Question: I chose <URL> for my project, however I need it reversed but keeping the same order in html, just changing the css. It is the same tree but inverted.
This example shows exactly how I would like to:

'''
.tree {
margin: 0;
padding: 0;
}
.tree ul {
padding-top: 20px;
position: relative;
transition: all 0.5s;
-webkit-transition: all 0.5s;
-moz-transition: all 0.5s;
}
.tree li {
float: left;
text-align: center;
list-style-type: none;
position: relative;
padding: 20px 5px 0 5px;
transition: all 0.5s;
-webkit-transition: all 0.5s;
-moz-transition: all 0.5s;
}
.tree li::before,
.tree li::after {
content: '';
position: absolute;
top: 0;
right: 50%;
border-top: 1px solid #ccc;
width: 50%;
height: 20px;
}
.tree li::after {
right: auto;
left: 50%;
border-left: 1px solid #ccc;
}
.tree li:only-child::after,
.tree li:only-child::before {
display: none;
}
.tree li:only-child {
padding-top: 0;
}
.tree li:first-child::before,
.tree li:last-child::after {
border: 0 none;
}
.tree li:last-child::before {
border-right: 1px solid #ccc;
border-radius: 0 5px 0 0;
-webkit-border-radius: 0 5px 0 0;
-moz-border-radius: 0 5px 0 0;
}
.tree li:first-child::after {
border-radius: 5px 0 0 0;
-webkit-border-radius: 5px 0 0 0;
-moz-border-radius: 5px 0 0 0;
}
.tree ul ul::before {
content: '';
position: absolute;
top: 0;
left: 50%;
border-left: 1px solid #ccc;
width: 0;
height: 20px;
}
.tree li a {
border: 1px solid #ccc;
padding: 5px 10px;
text-decoration: none;
color: #666;
font-family: arial, verdana, tahoma;
font-size: 11px;
display: inline-block;
border-radius: 5px;
-webkit-border-radius: 5px;
-moz-border-radius: 5px;
transition: all 0.5s;
-webkit-transition: all 0.5s;
-moz-transition: all 0.5s;
}
.tree li a:hover,
.tree li a:hover+ul li a {
background: #c8e4f8;
color: #000;
border: 1px solid #94a0b4;
}
.tree li a:hover+ul li::after,
.tree li a:hover+ul li::before,
.tree li a:hover+ul::before,
.tree li a:hover+ul ul::before {
border-color: #94a0b4;
}
'''
'''
<div class="tree">
<ul>
<li>
<a href="#">Parent</a>
<ul>
<li>
<a href="#">Child</a>
<ul>
<li>
<a href="#">Grand Child</a>
</li>
</ul>
</li>
<li>
<a href="#">Child</a>
<ul>
<li><a href="#">Grand Child</a></li>
<li>
<a href="#">Grand Child</a>
<ul>
<li>
<a href="#">Great Grand Child</a>
</li>
<li>
<a href="#">Great Grand Child</a>
</li>
<li>
<a href="#">Great Grand Child</a>
</li>
</ul>
</li>
<li><a href="#">Grand Child</a></li>
</ul>
</li>
</ul>
</li>
</ul>
</div>
'''
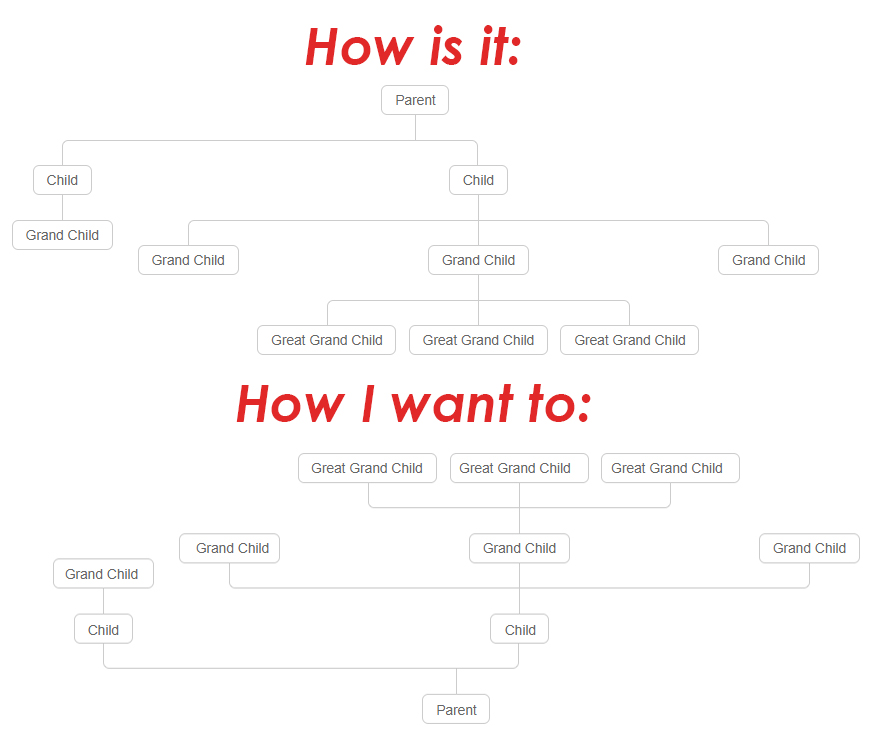
Answer: Add these 2 styles
'''
.tree {
transform: rotate(180deg);
margin-top: 250px;
}
.tree li a{
transform: rotate(180deg);
}
'''
Here is snippet
'''
.tree {
transform: rotate(180deg);
margin-top: 250px;
}
.tree ul {
padding-top: 20px;
position: relative;
transition: all 0.5s;
-webkit-transition: all 0.5s;
-moz-transition: all 0.5s;
}
.tree li {
float: left;
text-align: center;
list-style-type: none;
position: relative;
padding: 20px 5px 0 5px;
transition: all 0.5s;
-webkit-transition: all 0.5s;
-moz-transition: all 0.5s;
}
.tree li::before,
.tree li::after {
content: '';
position: absolute;
top: 0;
right: 50%;
border-top: 1px solid #ccc;
width: 50%;
height: 20px;
}
.tree li::after {
right: auto;
left: 50%;
border-left: 1px solid #ccc;
}
.tree li:only-child::after,
.tree li:only-child::before {
display: none;
}
.tree li:only-child {
padding-top: 0;
}
.tree li:first-child::before,
.tree li:last-child::after {
border: 0 none;
}
.tree li:last-child::before {
border-right: 1px solid #ccc;
border-radius: 0 5px 0 0;
-webkit-border-radius: 0 5px 0 0;
-moz-border-radius: 0 5px 0 0;
}
.tree li:first-child::after {
border-radius: 5px 0 0 0;
-webkit-border-radius: 5px 0 0 0;
-moz-border-radius: 5px 0 0 0;
}
.tree ul ul::before {
content: '';
position: absolute;
top: 0;
left: 50%;
border-left: 1px solid #ccc;
width: 0;
height: 20px;
}
.tree li a {
border: 1px solid #ccc;
padding: 5px 10px;
text-decoration: none;
color: #666;
font-family: arial, verdana, tahoma;
font-size: 11px;
display: inline-block;
transform: rotate(180deg);
border-radius: 5px;
-webkit-border-radius: 5px;
-moz-border-radius: 5px;
transition: all 0.5s;
-webkit-transition: all 0.5s;
-moz-transition: all 0.5s;
}
.tree li a:hover,
.tree li a:hover+ul li a {
background: #c8e4f8;
color: #000;
border: 1px solid #94a0b4;
}
.tree li a:hover+ul li::after,
.tree li a:hover+ul li::before,
.tree li a:hover+ul::before,
.tree li a:hover+ul ul::before {
border-color: #94a0b4;
}
'''
'''
<div class="tree">
<ul>
<li>
<a href="#">Parent</a>
<ul>
<li>
<a href="#">Child</a>
<ul>
<li>
<a href="#">Grand Child</a>
</li>
</ul>
</li>
<li>
<a href="#">Child</a>
<ul>
<li><a href="#">Grand Child</a></li>
<li>
<a href="#">Grand Child</a>
<ul>
<li>
<a href="#">Great Grand Child</a>
</li>
<li>
<a href="#">Great Grand Child</a>
</li>
<li>
<a href="#">Great Grand Child</a>
</li>
</ul>
</li>
<li><a href="#">Grand Child</a></li>
</ul>
</li>
</ul>
</li>
</ul>
</div>
'''